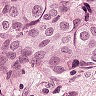
Metastatic tissue present: yes